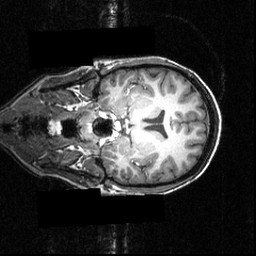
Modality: T1w
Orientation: coronal
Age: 27
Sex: female
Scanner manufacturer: siemens
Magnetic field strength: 3.951 T
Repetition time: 1.5 s
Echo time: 0.00335 s